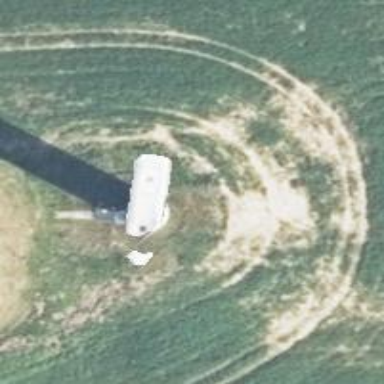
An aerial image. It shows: Wind generator powered by wind turbine.